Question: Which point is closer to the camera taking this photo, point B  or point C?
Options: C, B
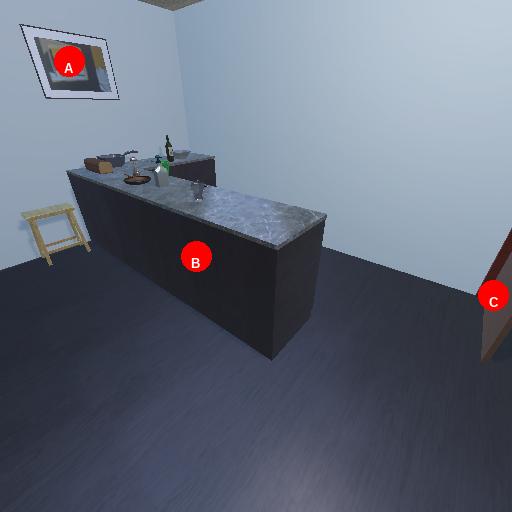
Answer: C